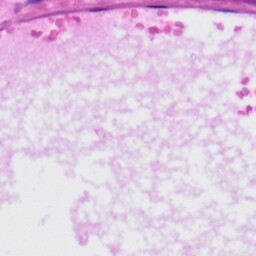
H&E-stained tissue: Liver